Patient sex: M
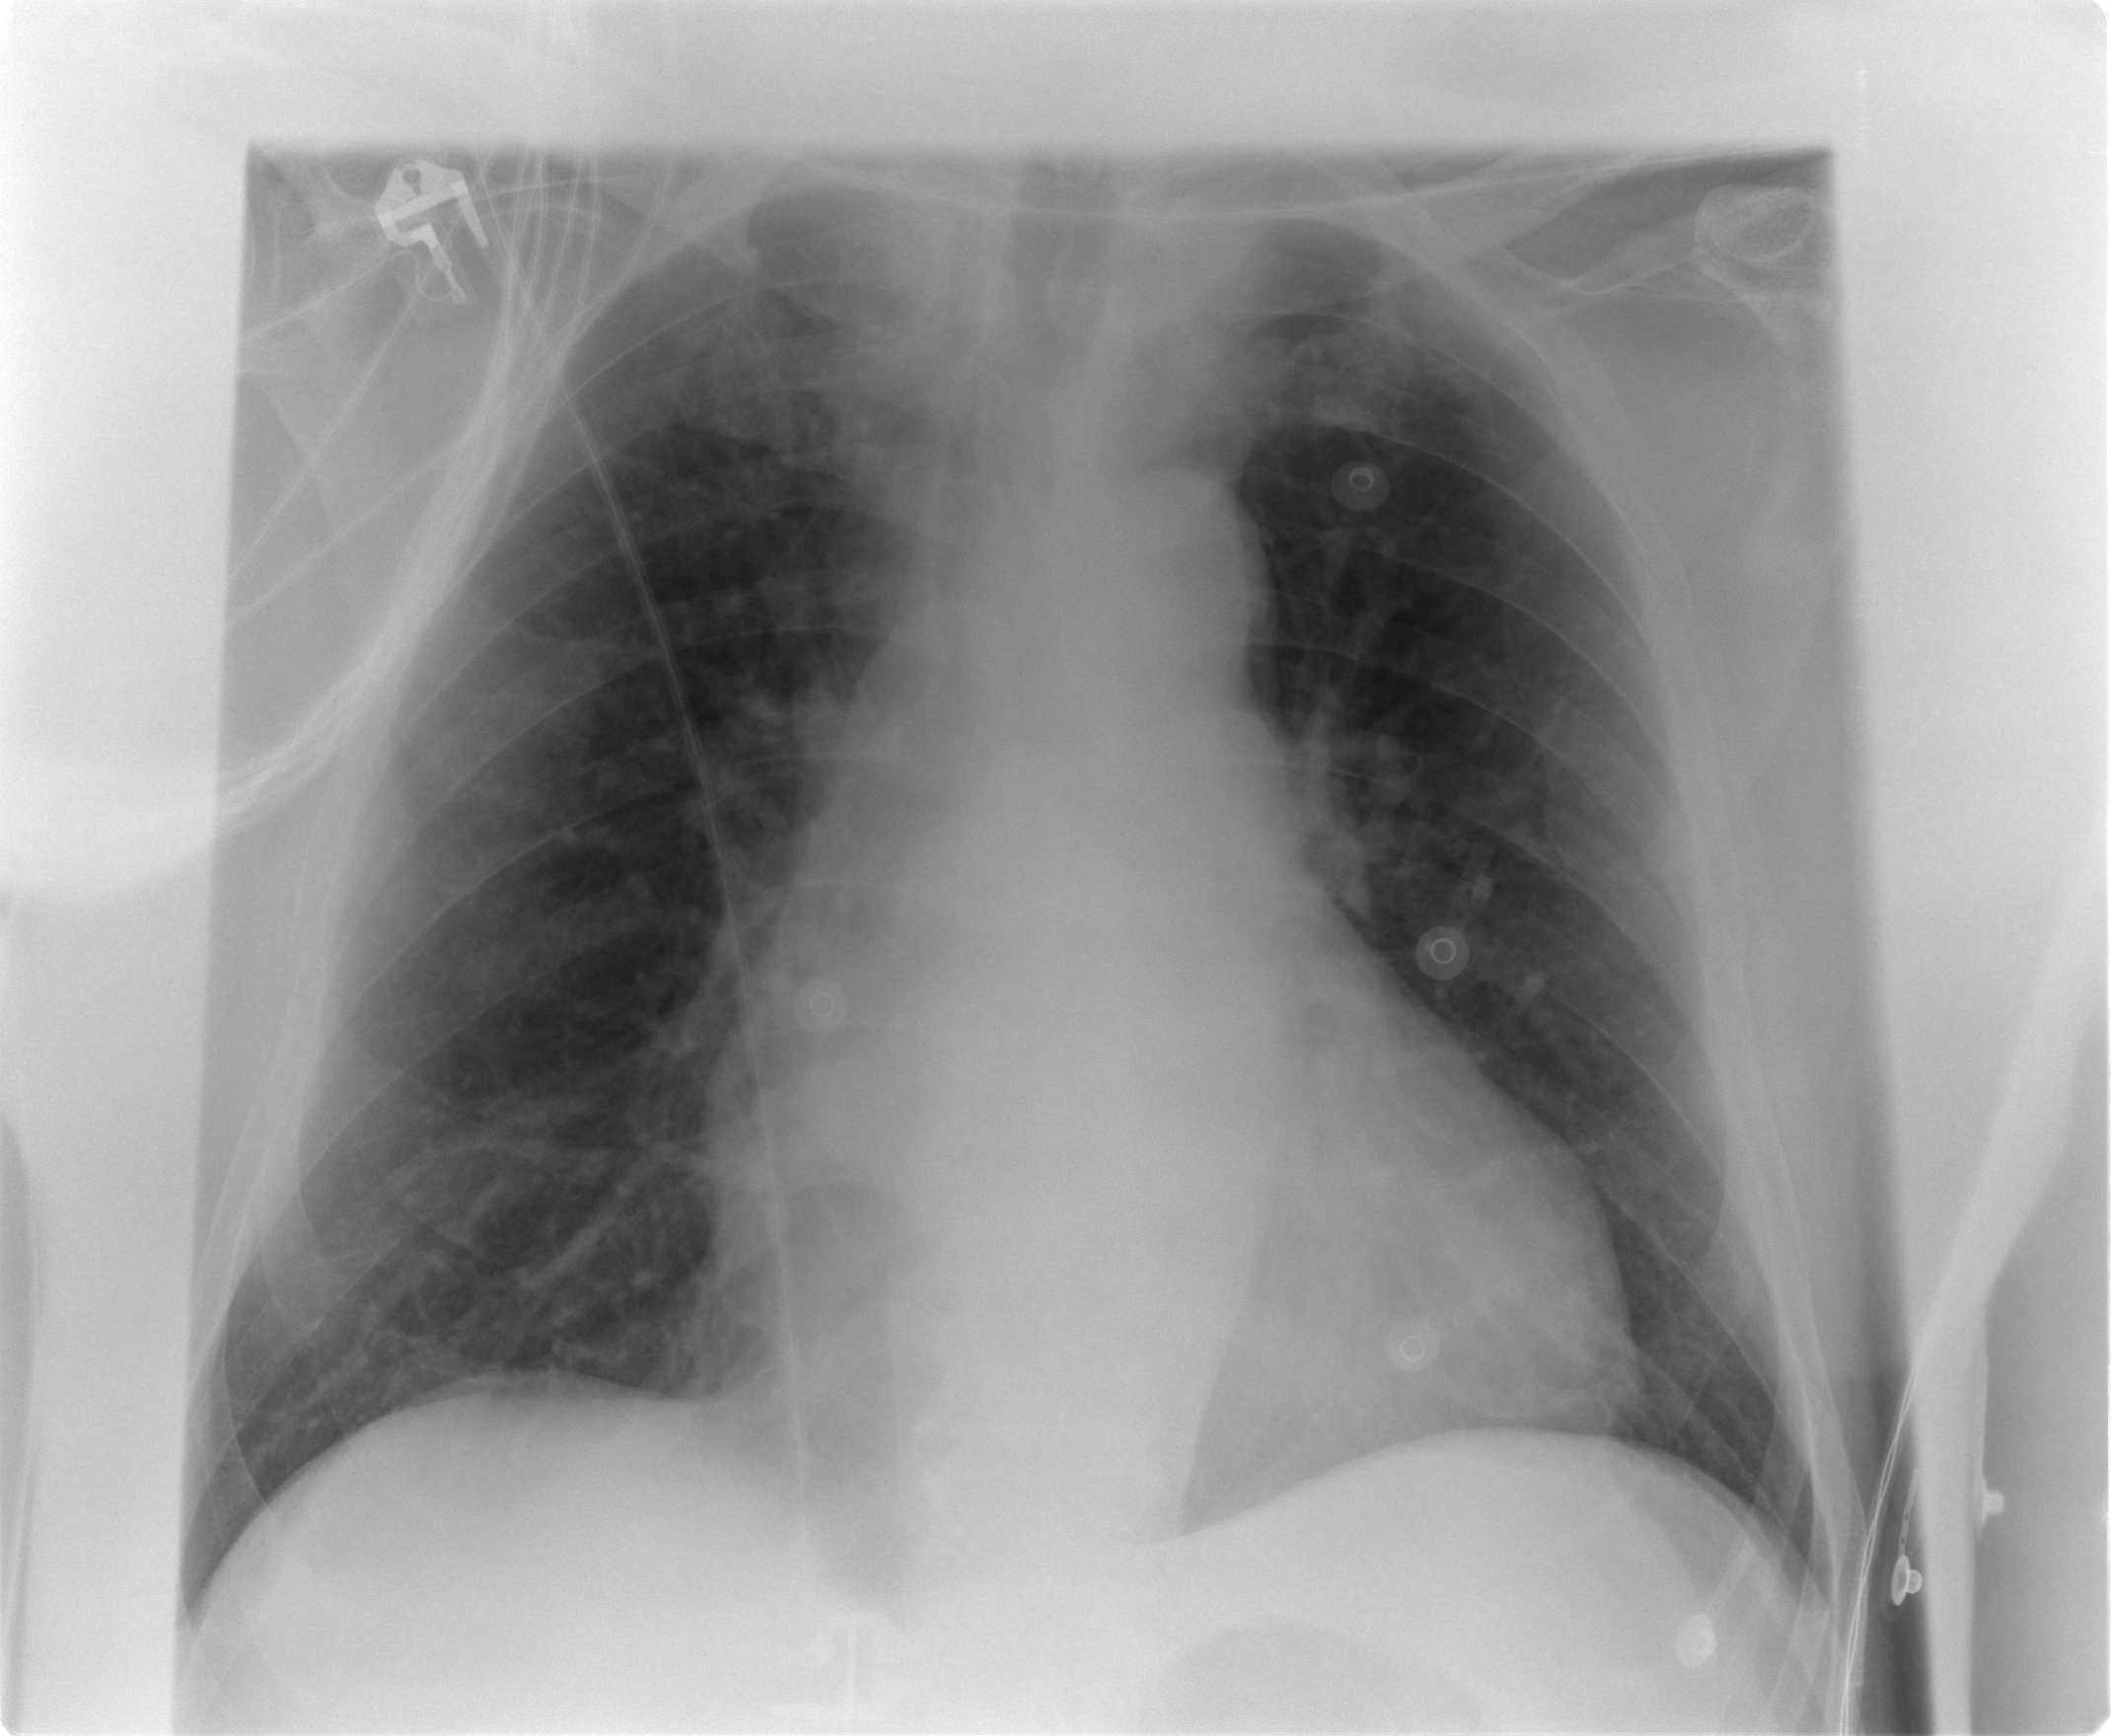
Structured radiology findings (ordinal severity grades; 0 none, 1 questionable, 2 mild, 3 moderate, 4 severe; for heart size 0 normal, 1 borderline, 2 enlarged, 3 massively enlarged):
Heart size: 2
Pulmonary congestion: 2
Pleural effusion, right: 0
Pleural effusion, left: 0
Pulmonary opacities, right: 0
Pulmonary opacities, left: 0
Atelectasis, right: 1
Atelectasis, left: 0